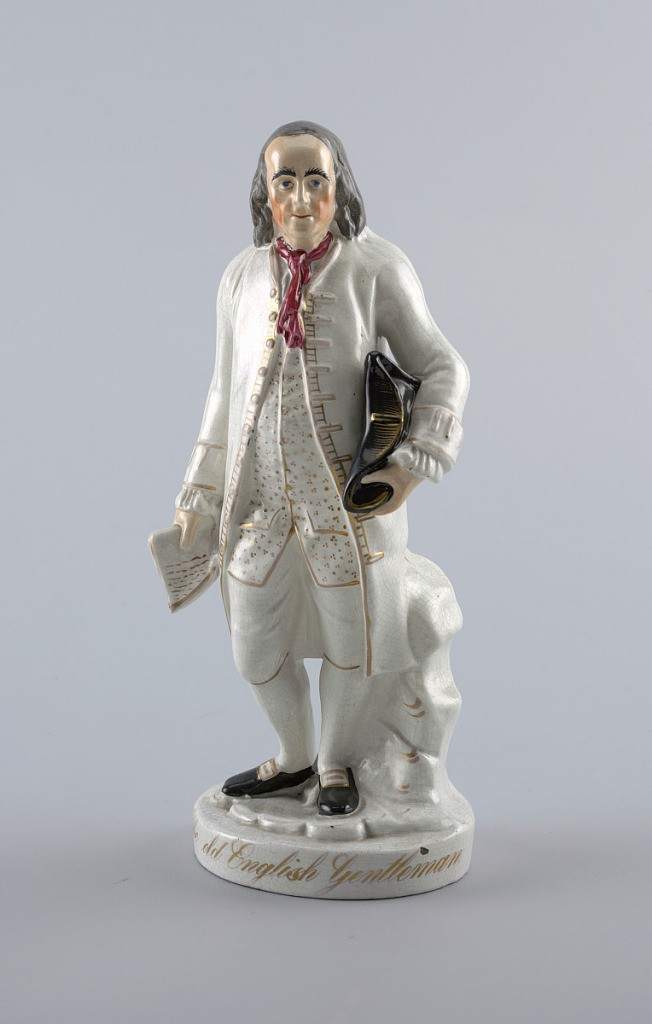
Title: Figure
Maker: Benjamin Franklin, American, 1706 - 1790
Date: mid- 19th century
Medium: Molded, glazed and gilt earthenware
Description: Statuette of Benjamin Franklin standing before a tree-stump, holding a tricorne hat against his left hip, a document in his right hand. Clothing is white with details in gold; a red scarf at his neck. A round base with the gilded inscription: The old English Gentleman